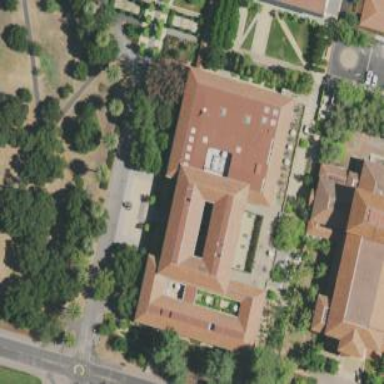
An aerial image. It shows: University building that houses library.